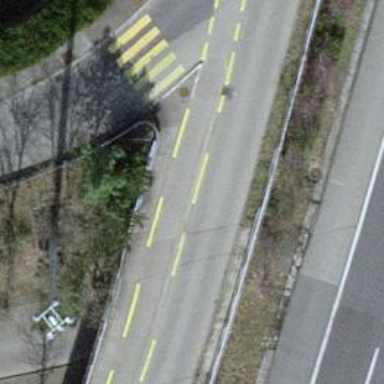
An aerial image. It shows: Primary link road with asphalt surface.